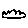
Label: cloud